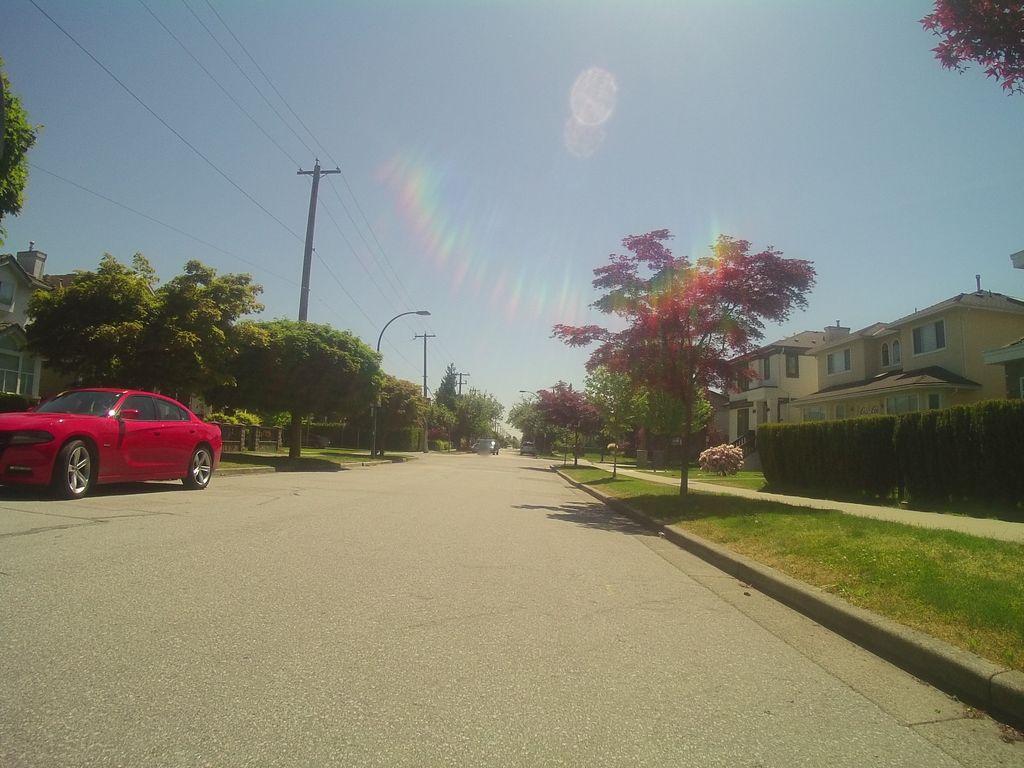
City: vancouver